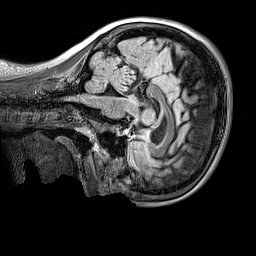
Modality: FLAIR
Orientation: sagittal
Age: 11
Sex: male
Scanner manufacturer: siemens
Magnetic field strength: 3 T
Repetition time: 5 s
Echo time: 0.388 s